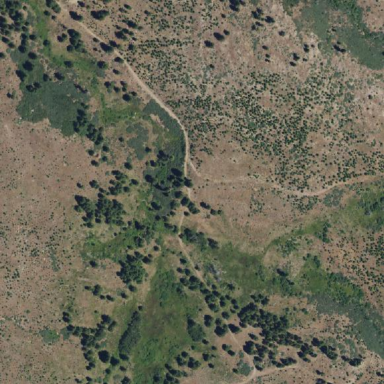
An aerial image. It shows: Wet meadow with wood vegetation.